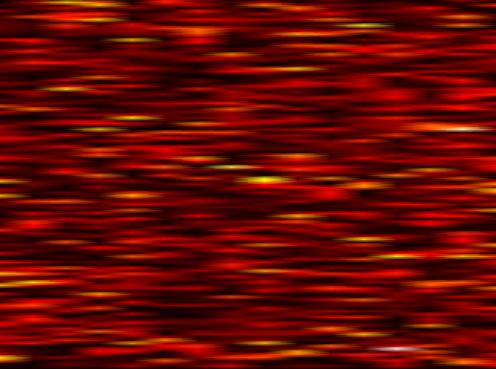
Label: FBMC